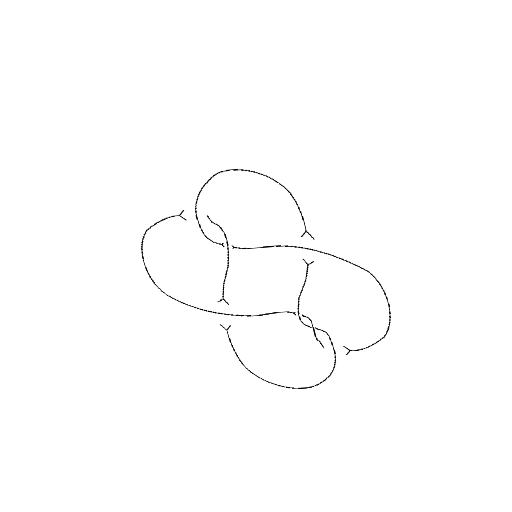
Crossing number: 7